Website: home-depot
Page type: receipt
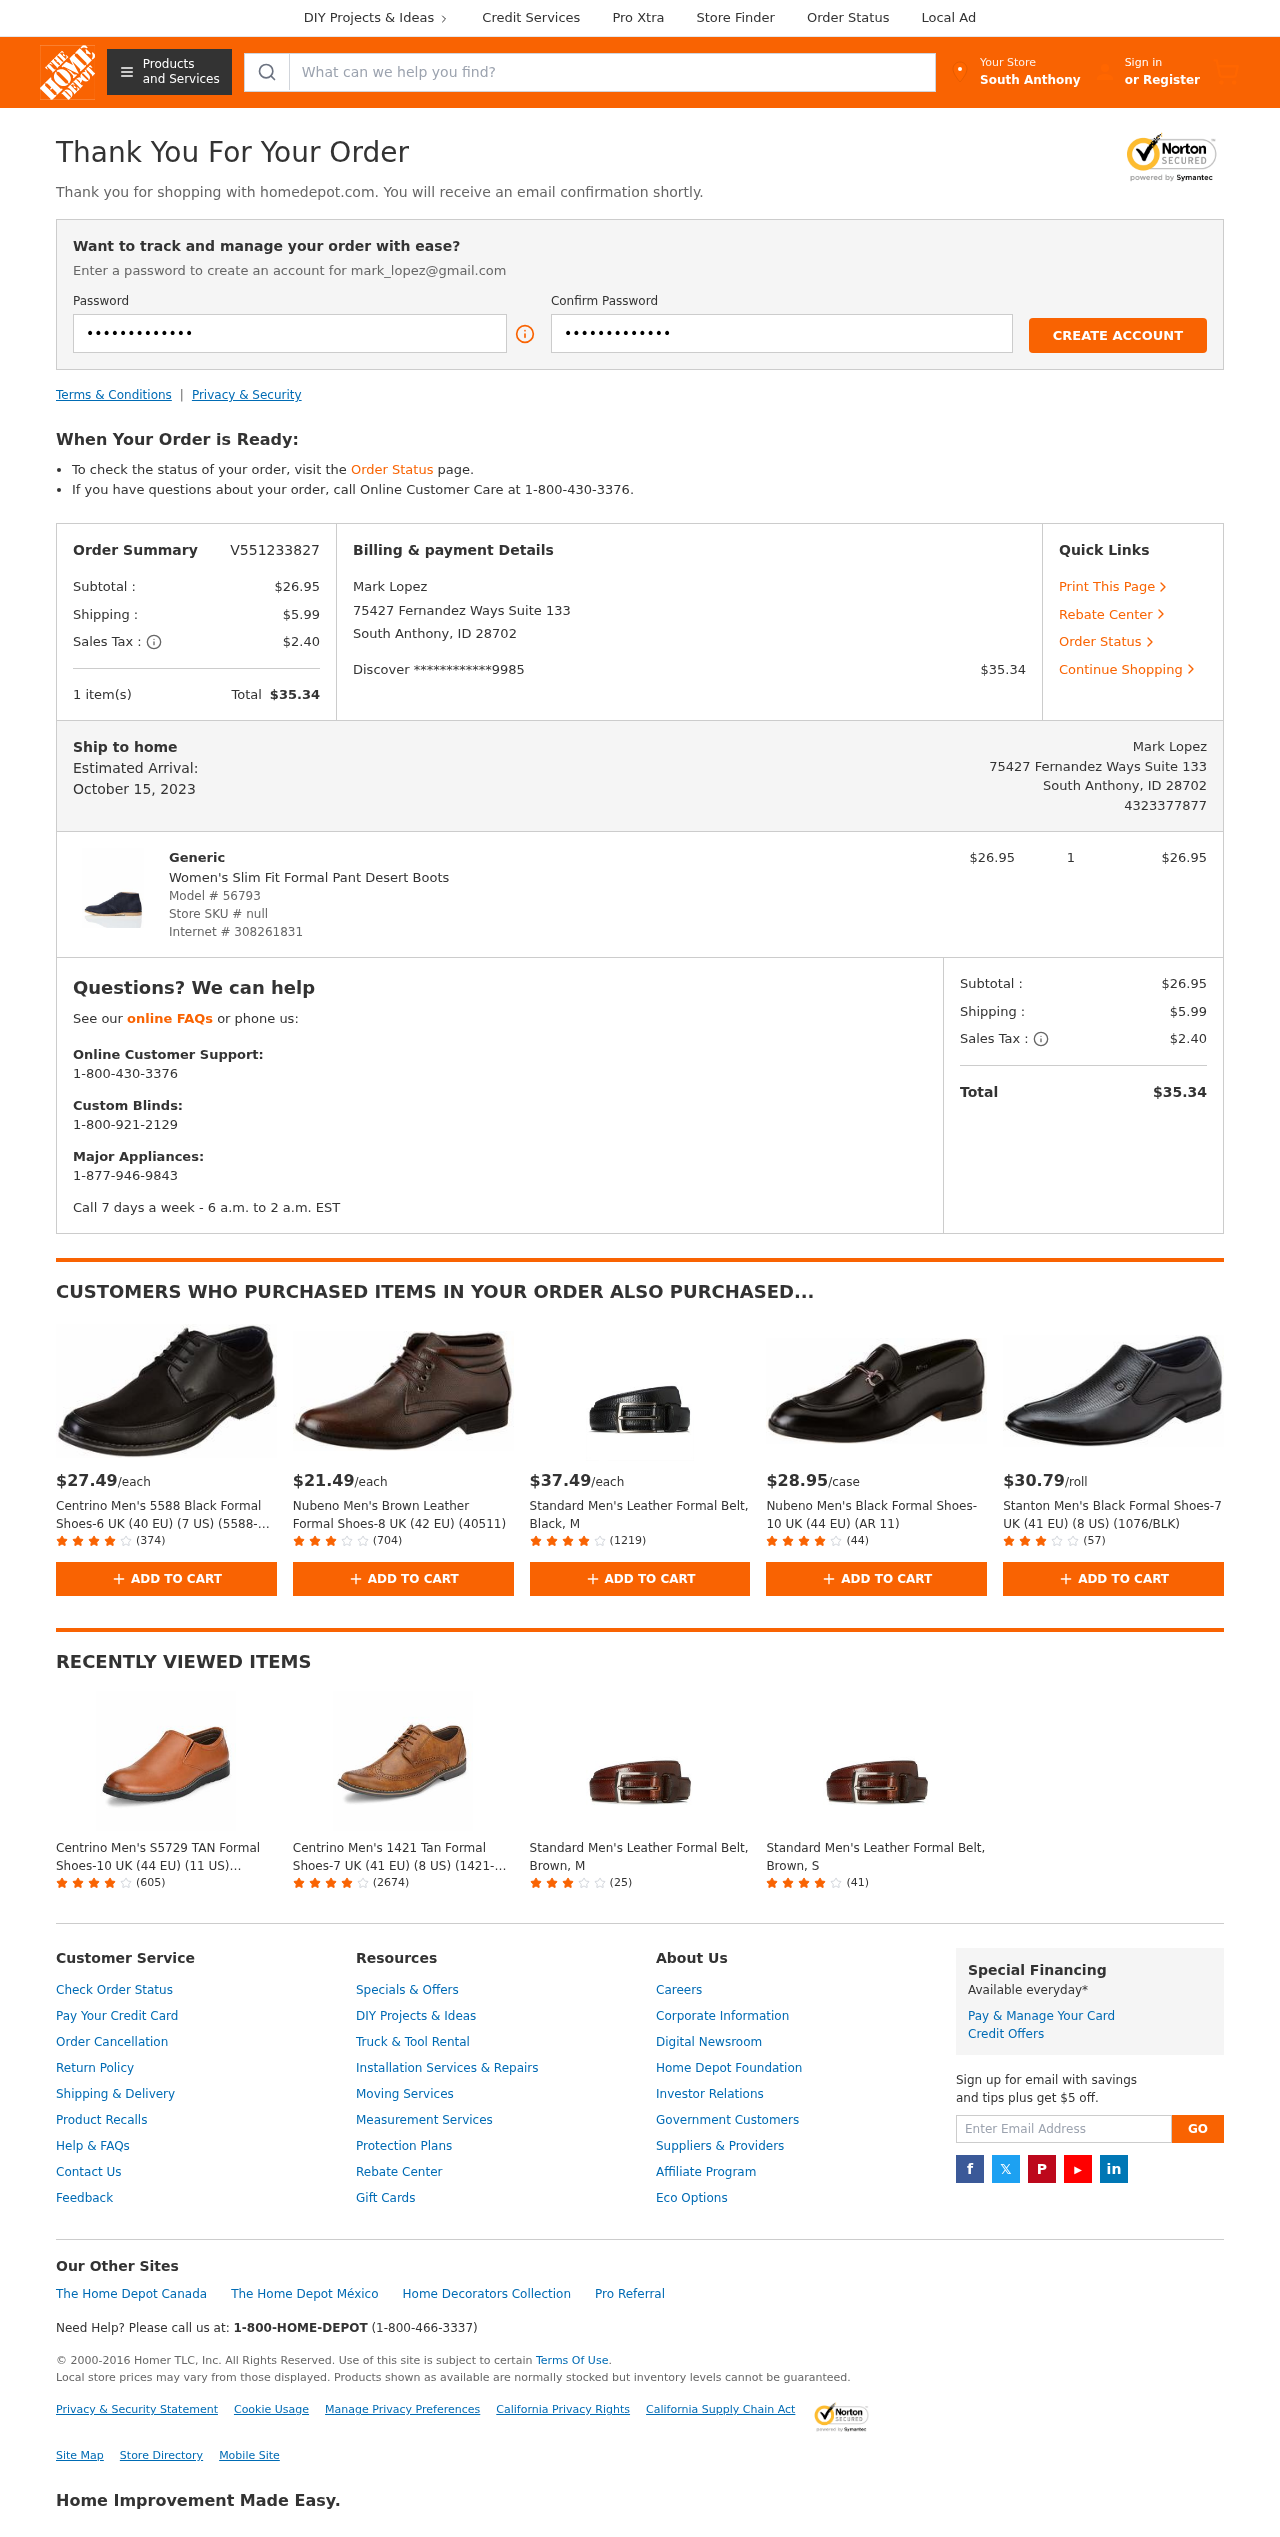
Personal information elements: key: PII_CARD_LAST4
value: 9985
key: PII_CARD_TYPE
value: Discover
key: PII_CITY
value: South Anthony
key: PII_EMAIL
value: mark_lopez@gmail.com
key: PII_FULLNAME
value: Mark Lopez
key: PII_PHONE
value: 4323377877
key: PII_STREET
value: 75427 Fernandez Ways Suite 133
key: PII_CITY_STATE_ZIP
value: South Anthony, ID 28702
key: PII_FULLNAME2
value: Mark Lopez
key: PII_POSTCODE
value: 28702
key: PII_STATE_ABBR
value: ID
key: PII_POSTCODE_FULL
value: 28702
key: PII_CITY_STATE
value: South Anthony, ID
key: PII_POSTCODE_NUMERIC
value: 28702
Product elements: key: PRODUCT1_BRAND
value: Generic
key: PRODUCT1_NAME
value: Women's Slim Fit Formal Pant Desert Boots
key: PRODUCT1_PRICE
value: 26.95
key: PRODUCT1_QUANTITY
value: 1
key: PRODUCT2_PRICE
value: $27.49
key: PRODUCT2_NAME
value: Centrino Men's 5588 Black Formal Shoes-6 UK (40 EU) (7 US) (5588-01)
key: PRODUCT2_NUM_RATINGS
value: (374)
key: PRODUCT3_PRICE
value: $21.49
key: PRODUCT3_NAME
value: Nubeno Men's Brown Leather Formal Shoes-8 UK (42 EU) (40511)
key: PRODUCT3_NUM_RATINGS
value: (704)
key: PRODUCT4_PRICE
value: $37.49
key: PRODUCT4_NAME
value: Standard Men's Leather Formal Belt, Black, M
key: PRODUCT4_NUM_RATINGS
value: (1219)
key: PRODUCT5_PRICE
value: $28.95
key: PRODUCT5_NAME
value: Nubeno Men's Black Formal Shoes-10 UK (44 EU) (AR 11)
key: PRODUCT5_NUM_RATINGS
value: (44)
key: PRODUCT6_PRICE
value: $30.79
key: PRODUCT6_NAME
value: Stanton Men's Black Formal Shoes-7 UK (41 EU) (8 US) (1076/BLK)
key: PRODUCT6_NUM_RATINGS
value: (57)
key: PRODUCT7_NAME
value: Centrino Men's S5729 TAN Formal Shoes-10 UK (44 EU) (11 US) (S5729-1)
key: PRODUCT7_NUM_RATINGS
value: (605)
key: PRODUCT8_NAME
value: Centrino Men's 1421 Tan Formal Shoes-7 UK (41 EU) (8 US) (1421-03)
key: PRODUCT8_NUM_RATINGS
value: (2674)
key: PRODUCT9_NAME
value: Standard Men's Leather Formal Belt, Brown, M
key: PRODUCT9_NUM_RATINGS
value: (25)
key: PRODUCT10_NAME
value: Standard Men's Leather Formal Belt, Brown, S
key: PRODUCT10_NUM_RATINGS
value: (41)
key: PRODUCT_MODEL_NUMBER
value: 56793
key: PRODUCT_INTERNET_NUMBER
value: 308261831
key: PRODUCT1_LINE_TOTAL
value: $26.95
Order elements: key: ORDER_ID
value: V551233827
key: ORDER_SUBTOTAL
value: $26.95
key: ORDER_SHIPPING_COST
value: $5.99
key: ORDER_TAX
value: $2.40
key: ORDER_NUM_ITEMS
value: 1 item(s)
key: ORDER_TOTAL
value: $35.34
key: ORDER_DELIVERY_DATE
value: October 15, 2023
Search elements: key: HEADER_SEARCH
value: What can we help you find?
Other elements: key: STORE_SKU
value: null